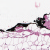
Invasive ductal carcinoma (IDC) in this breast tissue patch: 0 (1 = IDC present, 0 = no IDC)